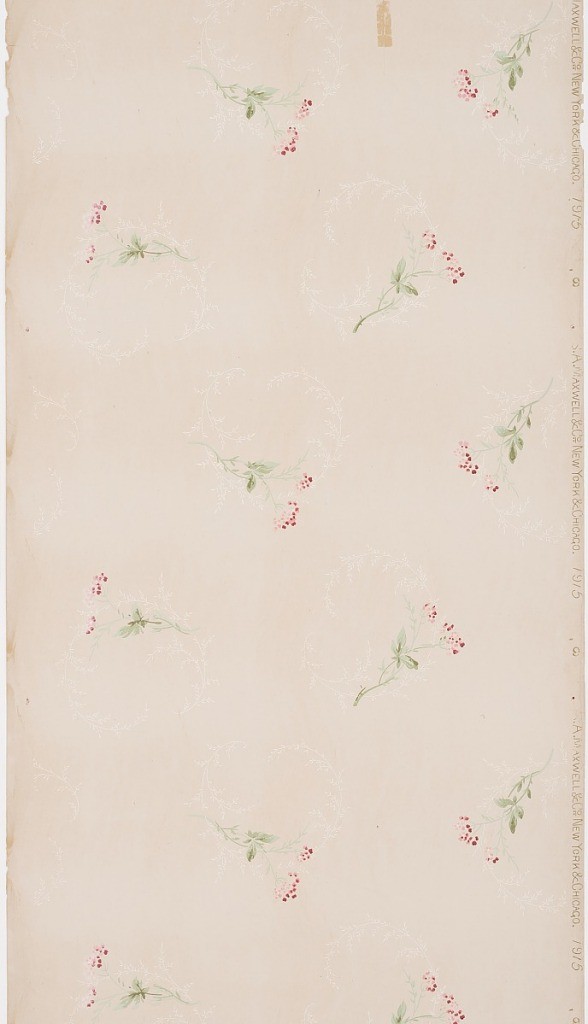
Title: Ceiling paper
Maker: Maxwell & Co., S.A., Chicago, Illinois, USA
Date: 1905–1915
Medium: Machine-printed paper, liquid mica
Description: Delicate, thin sprigs of two-tone pink flowers with light and dark green leaves and stems are evenly spaced within the design. In each register, one flower is facing right and the other flower is facing left. This pattern is repeated vertically and makes the flowers look as though they are falling. Around each flower is a white, delicate garland printed in mica. Printed in red, green and mica on an off-white ground.